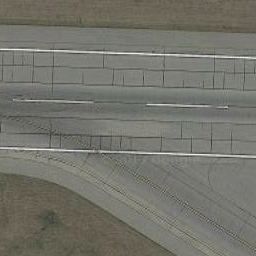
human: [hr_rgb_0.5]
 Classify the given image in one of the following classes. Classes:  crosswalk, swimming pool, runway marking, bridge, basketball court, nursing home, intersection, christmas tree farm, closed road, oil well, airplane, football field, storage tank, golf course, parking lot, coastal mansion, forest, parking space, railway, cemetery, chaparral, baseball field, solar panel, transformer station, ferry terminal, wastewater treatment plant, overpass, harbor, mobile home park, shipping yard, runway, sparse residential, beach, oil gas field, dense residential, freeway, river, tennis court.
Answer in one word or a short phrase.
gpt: runway